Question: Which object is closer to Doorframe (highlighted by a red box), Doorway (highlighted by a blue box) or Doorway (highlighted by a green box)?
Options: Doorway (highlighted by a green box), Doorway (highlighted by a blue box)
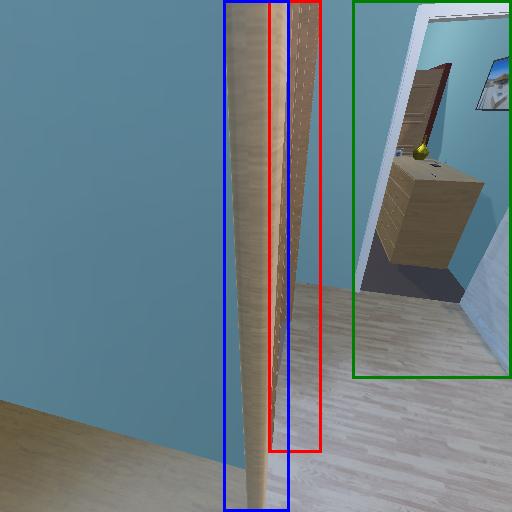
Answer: Doorway (highlighted by a green box)